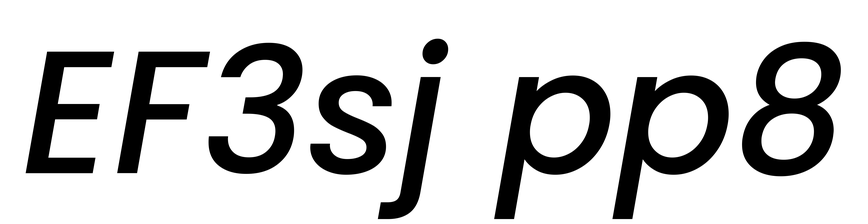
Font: Poppins-MediumItalic